I will show an image sequence of human cooking. I have annotated the images with numbered circles. Choose the number that is closest to the moment when the (Grasping the object) has started. You are a five-time world champion in this game. Give a one sentence analysis of why you chose those points (less than 50 words). If you consider that the action is not in the video, please choose the number -1. Provide your answer at the end in a json file of this format: {"points": []}
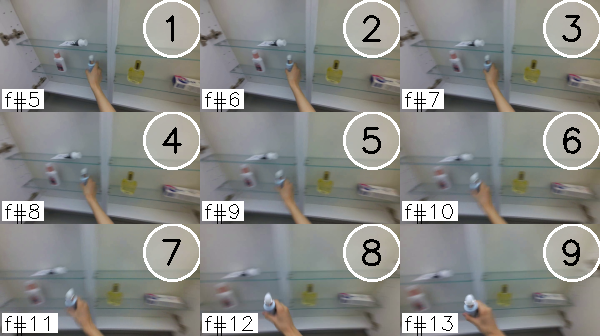
Frame 1 shows the clearest moment of hand-object contact.
{"points": [1]}